Question: I have a custom 'UIControl', and I want it to have a shadow, so I set the relevant properties on its 'layer'. A shadow appears around the view as desired, but a shadow also appears under the text of a 'UILabel', which is a subview. How do you stop this? I only want the shadow around the outer superview.

'''
...
init() {
label = UILabel()
label.translatesAutoresizingMaskIntoConstraints = false
self.translatesAutoresizingMaskIntoConstraints = false
addSubview(label)
self.layer.masksToBounds = false
self.layer.shadowColor = UIColor.blackColor().CGColor
self.layer.shadowOpacity = 1.0
self.layer.shadowRadius = 2.0
// Adding these lines trying to explicitly stop shadow on label...
label.layer.shadowOpacity = 0
label.layer.shadowColor = nil
...
}
'''
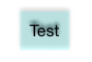
Answer: This happens when parent view has alpha less than 1.0 or has no background color (i.e is set to clear color). In that case shadow translates to subviews. See my answer <URL> for more details.
Apple <URL> prove this:
> Figure A-7 shows several different versions of the same sample layer
with a red shadow applied. The left and middle versions include a
background color so the shadow appears only around the border of the
layer. However, the version on the right does not include a background
color. In this case, the shadow is applied to the layer's content,
border, and sublayers.